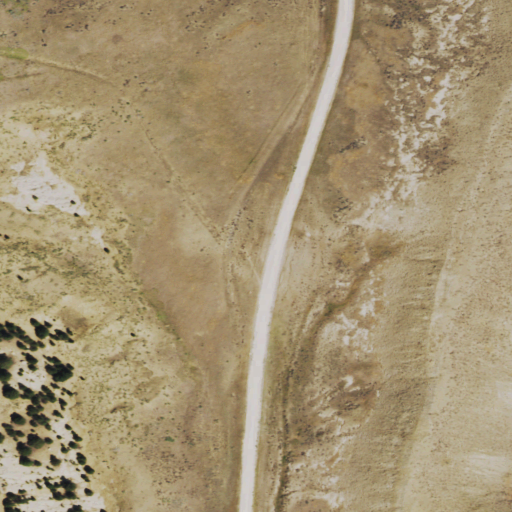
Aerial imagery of gap in Wyoming named The Gap containing grassland, shrub, and open development